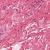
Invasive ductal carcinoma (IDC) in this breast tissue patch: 0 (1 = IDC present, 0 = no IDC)